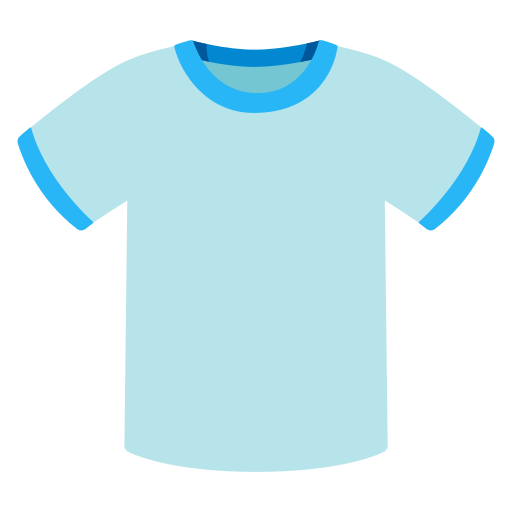
Emoji: 👕